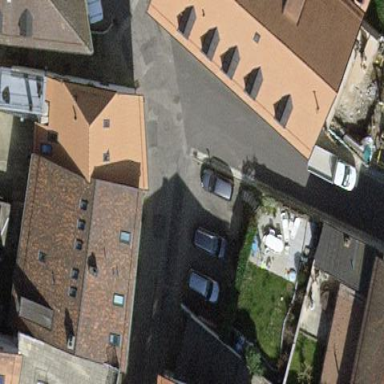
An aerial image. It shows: Parking area with surface.